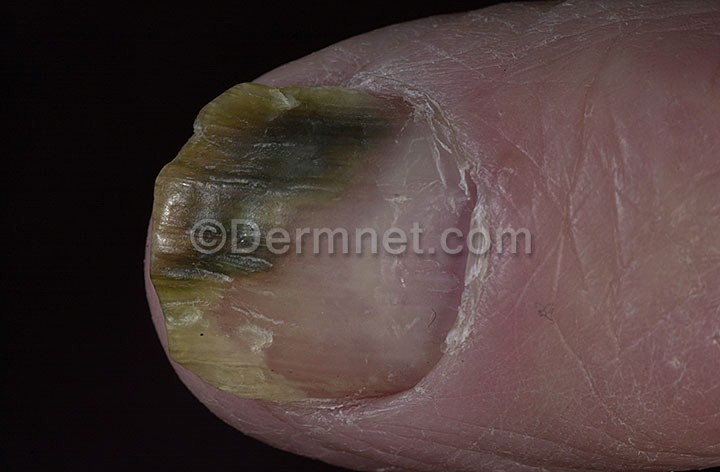
Disease: Nail Fungus and other Nail Disease